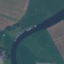
Land use / land cover: River